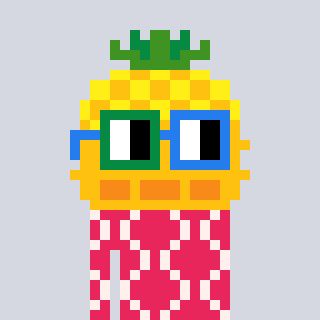
a pixel art character with square green and blue glasses, a pineapple-shaped head and a redpinkish-colored body on a cool background